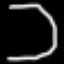
Label: octagon